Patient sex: M
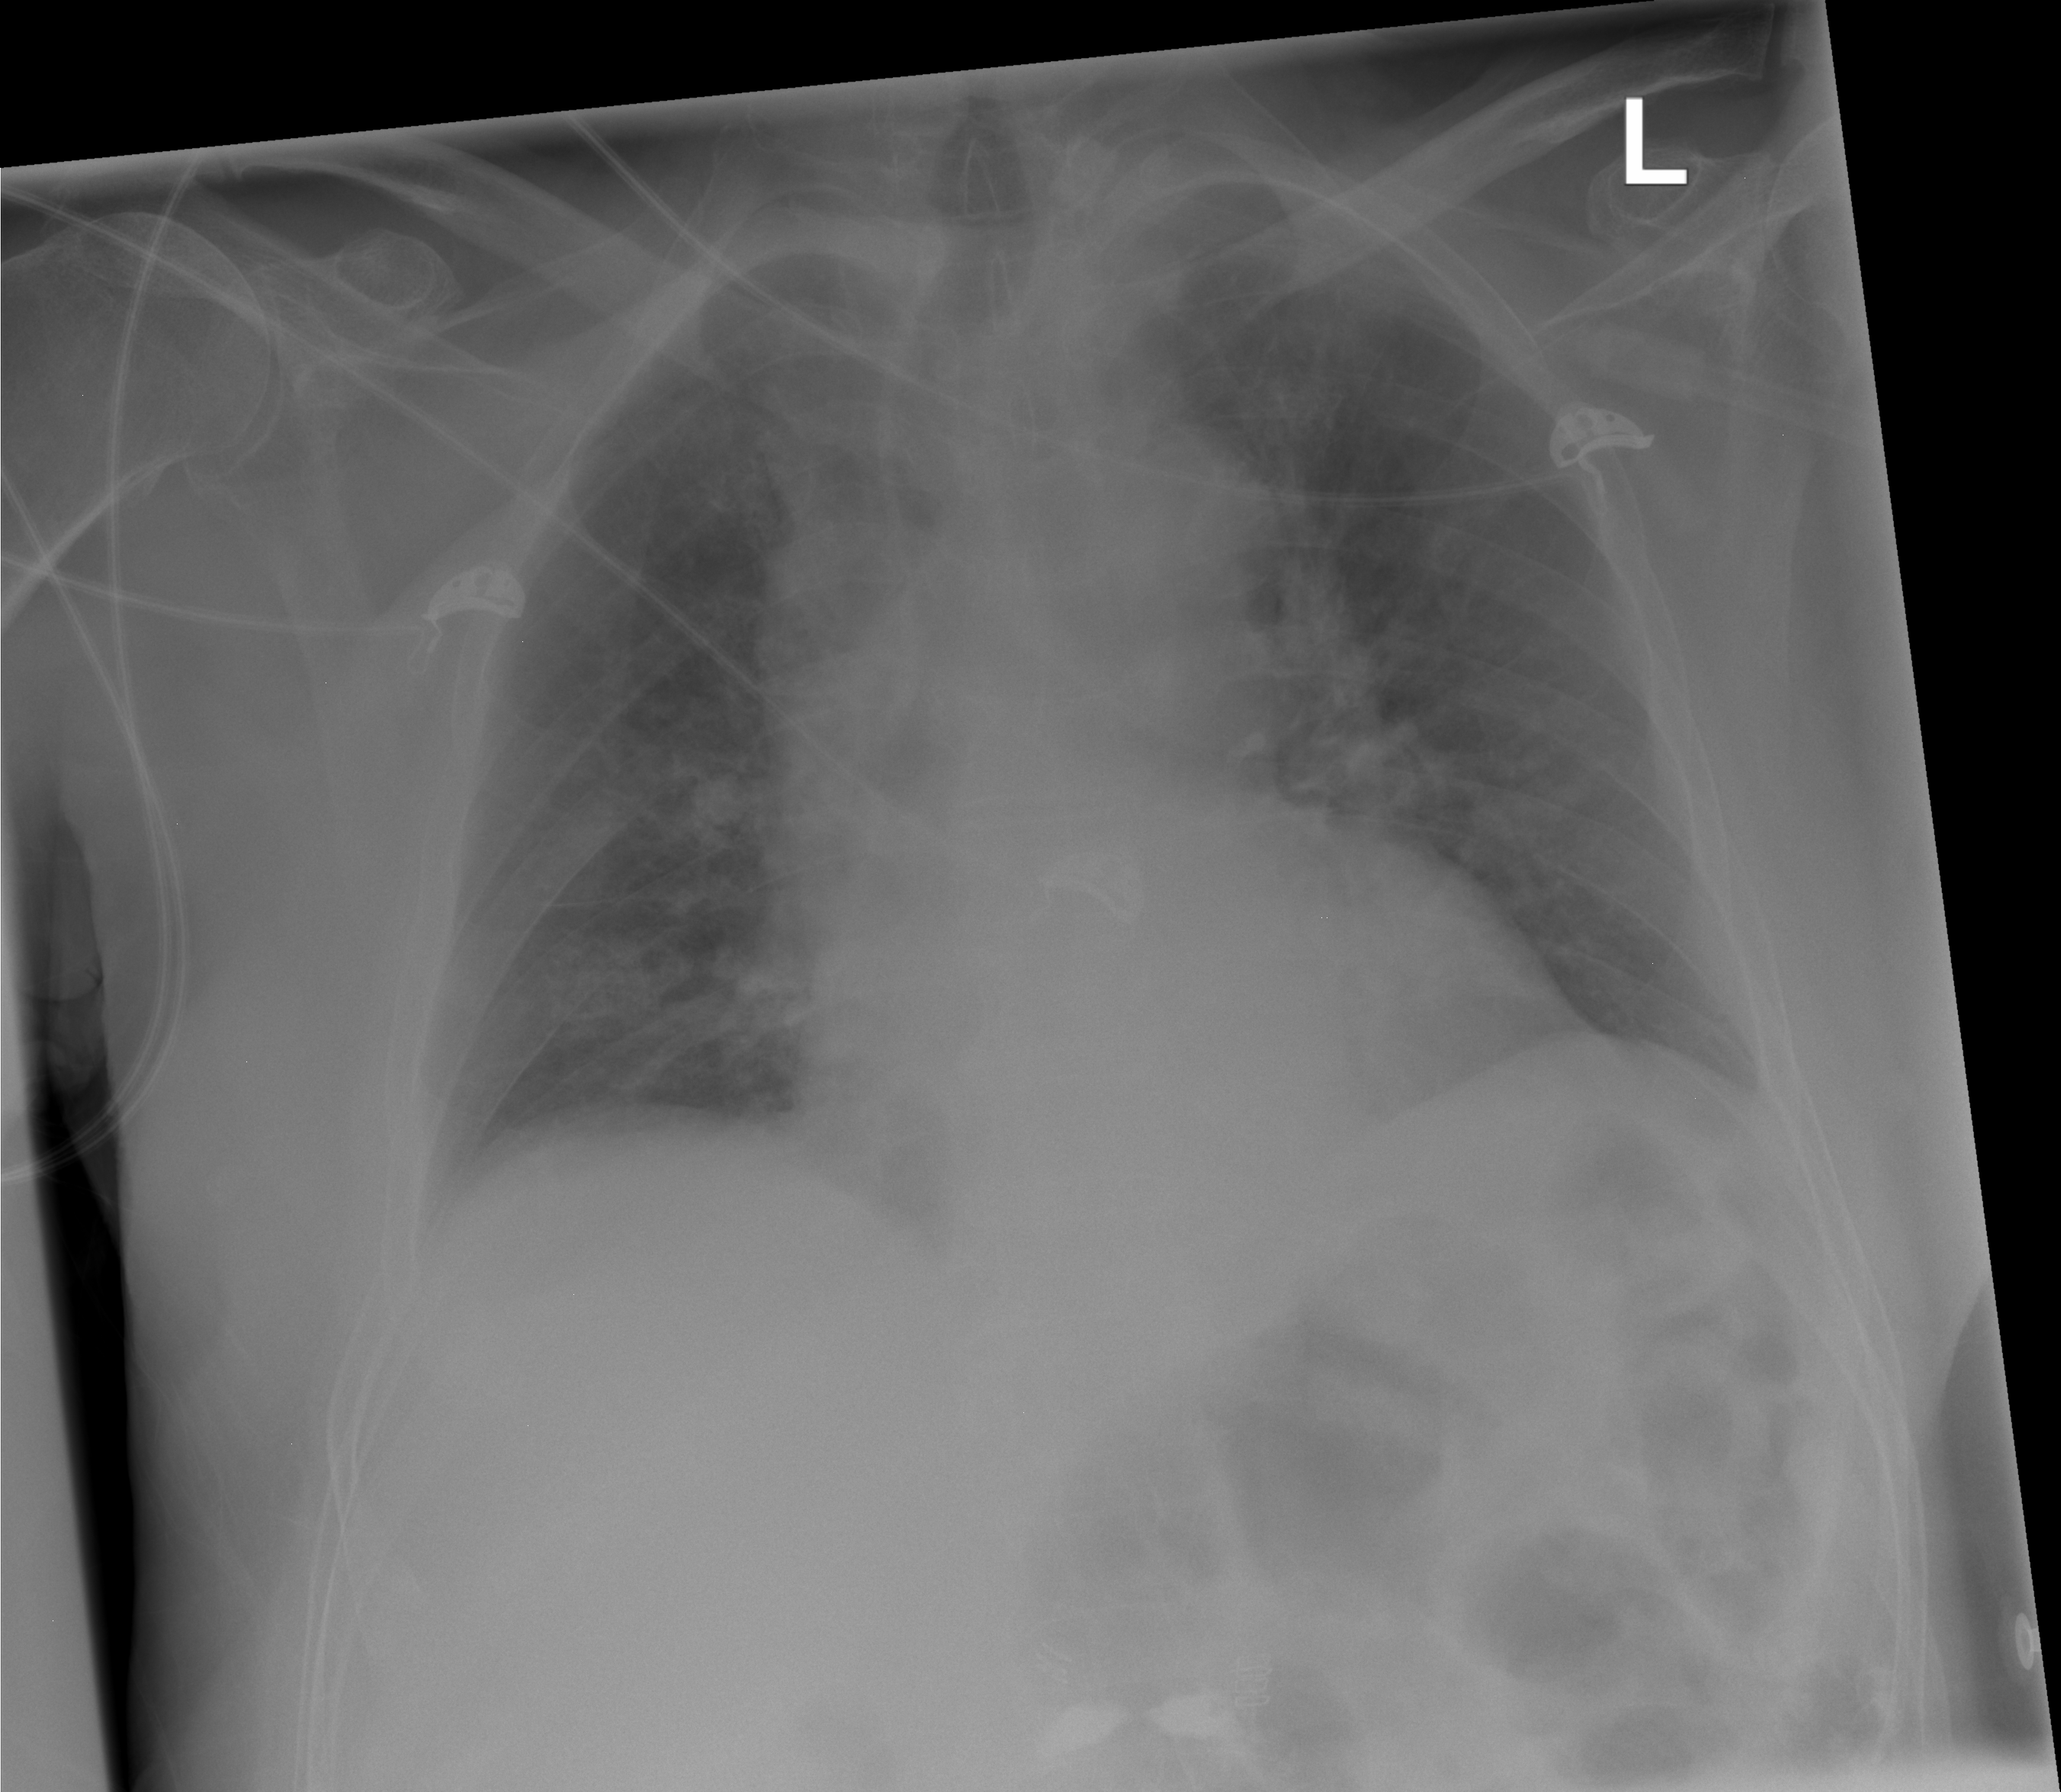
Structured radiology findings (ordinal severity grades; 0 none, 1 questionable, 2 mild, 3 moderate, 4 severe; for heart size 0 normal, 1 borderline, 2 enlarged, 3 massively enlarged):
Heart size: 0
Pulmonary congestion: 1
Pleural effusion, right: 0
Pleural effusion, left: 0
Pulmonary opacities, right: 0
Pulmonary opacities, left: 0
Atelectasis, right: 0
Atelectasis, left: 0